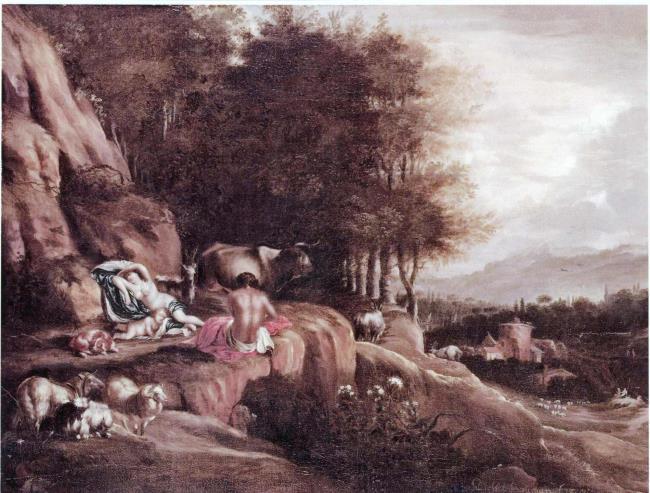
Title: Southern landscape with upbringing of Jupiter
Artist: Silvester Baumans
Earliest date: 1670
Latest date: 1670
Genre: painting
Iconography: cattle
Keywords: mythology, mountain landscape, nude figure, cliff, italianate, sheep, male goat (animal), sleeping